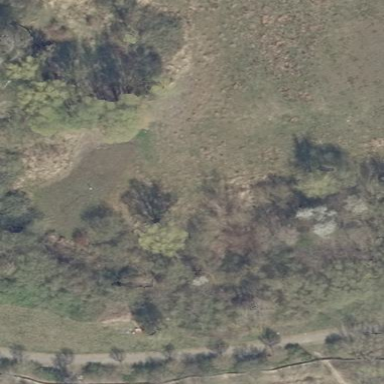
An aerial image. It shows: Mixed woodland area with variety of leaf types and cycles.